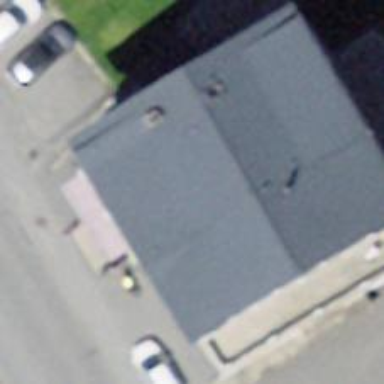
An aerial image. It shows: Bakery.